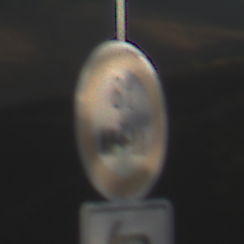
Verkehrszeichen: TatsaechlicheAchslast
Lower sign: RichtungsangabeDurchPfeile2
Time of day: SunriseSunset
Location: Outdoor (Nature)
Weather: Clear
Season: NotSpecified
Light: Natural